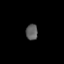
Tissue: prostate
Cell type: Epithelial cells
Senescence score: 0.3534
Nuclear area (px): 186
Mean DAPI intensity: 94.414